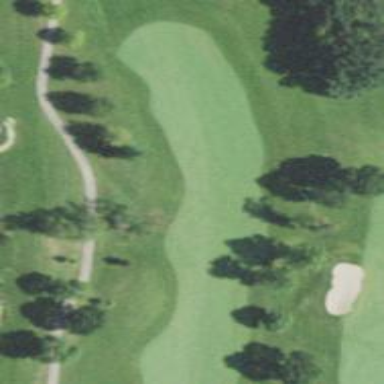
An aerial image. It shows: Golf hole.